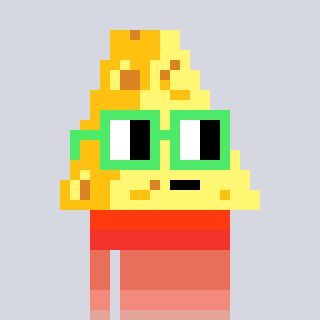
a pixel art character with square light green glasses, a cheese-shaped head and a rust-colored body on a cool background